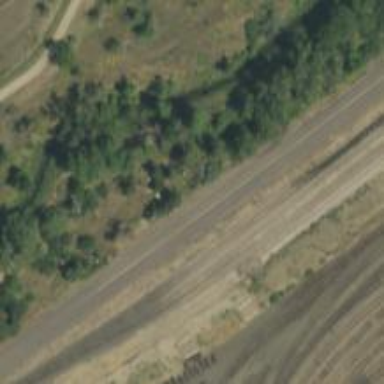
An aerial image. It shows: Railway siding for service.